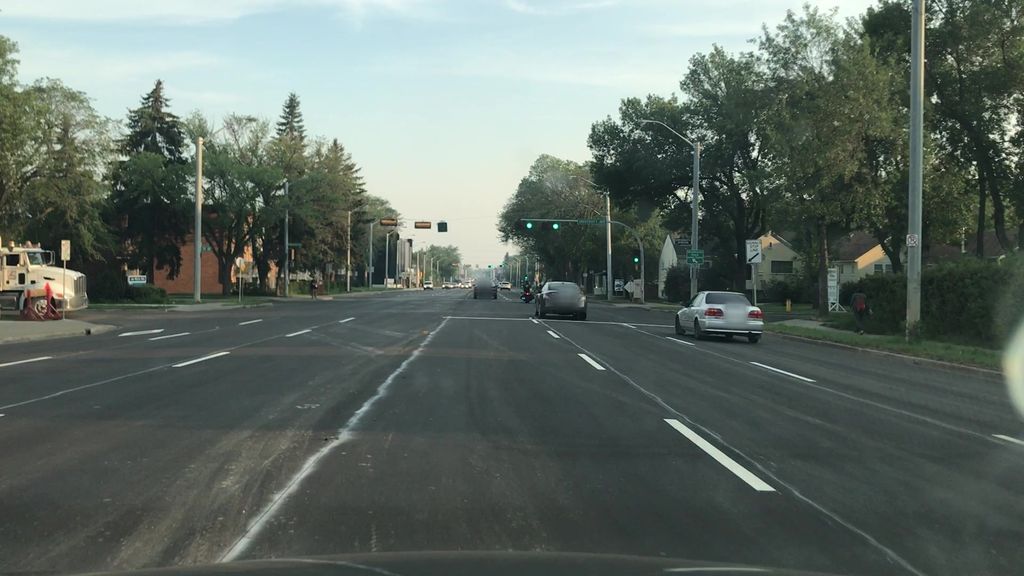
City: edmonton